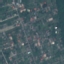
Land use / land cover class: Residential